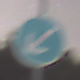
Verkehrszeichen: VorgeschriebeneVorbeifahrtLinks
Umgebung: Outdoor, Suburban
Tageszeit: Night
Wetter: Clear
Licht: Artificial
Jahreszeit: NotSpecified
Kontrast: MediumContrast